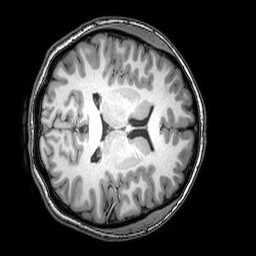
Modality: T1w
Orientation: axial
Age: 19
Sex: female
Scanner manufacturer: philips
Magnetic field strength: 3 T
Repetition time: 0.008113 s
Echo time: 0.003709 s